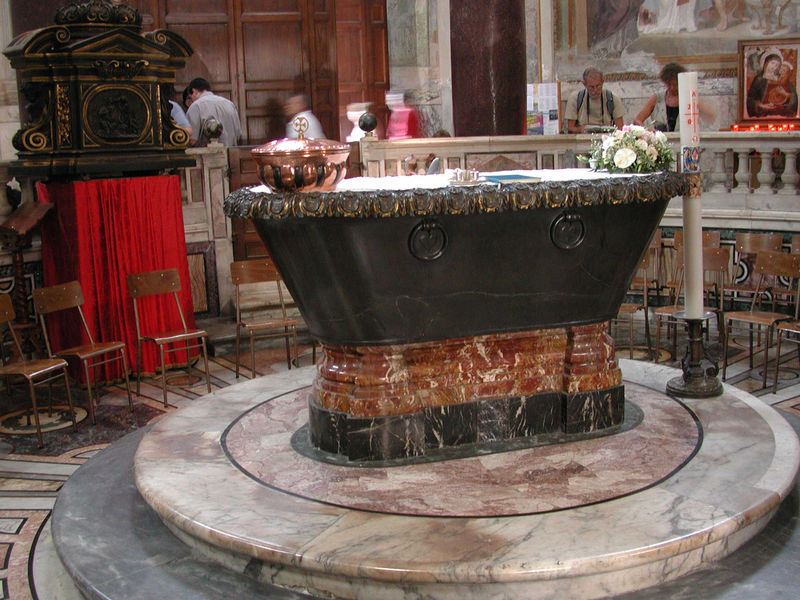
Titel: San Giovanni in Laterano, Bapitsterium S. Giovanni in Fonte
Künstler: Domenico Castelli
Standort: Rom, S. Giovanni in Laterano (EU - I - Latium)
Schlagwörter: gemälde, weiß, menschen, blumen, braun, grau, holz, marmor, schwarz, stuhl, stühle, säulen, tisch, rosen, rot, tuch, leute, malerei, sockel, stein, bild, vorhang, kirche, gold, sessel, personen, kreis, oval, rund, besucher, lesen, kerze, kerzen, leuchter, stufen, podest, foto, fotografie, flamme, kreuz, religion, balustrade, kupfer, altar, kerzenhalter, pfarrer, voluten, grab, jesus, priester, taufe, maria, fotographie, metal, josef, sarkophag, taufbecken, touristen, tabernakel, gemäkde, osterkerze, reisefüherer, srkophag, restuarierung